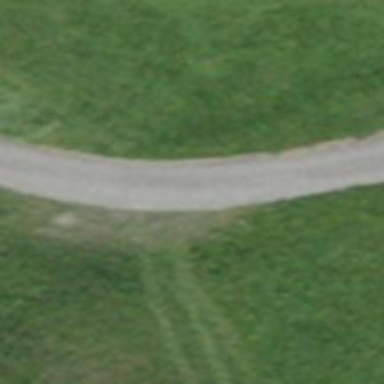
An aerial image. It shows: Track with grade2 tracktype.